Field crop: maize
Growth stage: 2
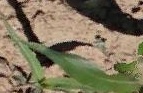
Species: maize